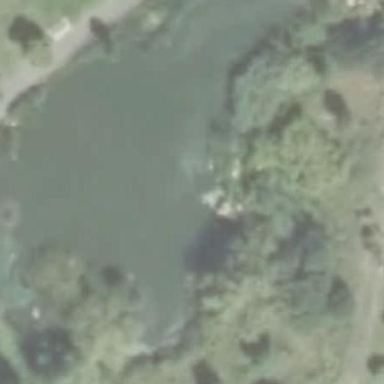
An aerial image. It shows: Pond surrounded by natural water.